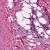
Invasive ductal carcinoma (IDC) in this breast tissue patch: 0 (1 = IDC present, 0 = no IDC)